【题型】填空题　【知识点】解析几何　【难度】hard
\textbf{变式3} 某建筑物内一个水平直角型过道如图所示，两过道的宽度均为3米，有一个水平截面为矩形的设备需要水平通过直角型过道。若该设备水平截面矩形的宽$BC$为1米，则该设备能水平通过直角型过道的长$AB$不超过\underline{\ \ \ \ \ \ }米。

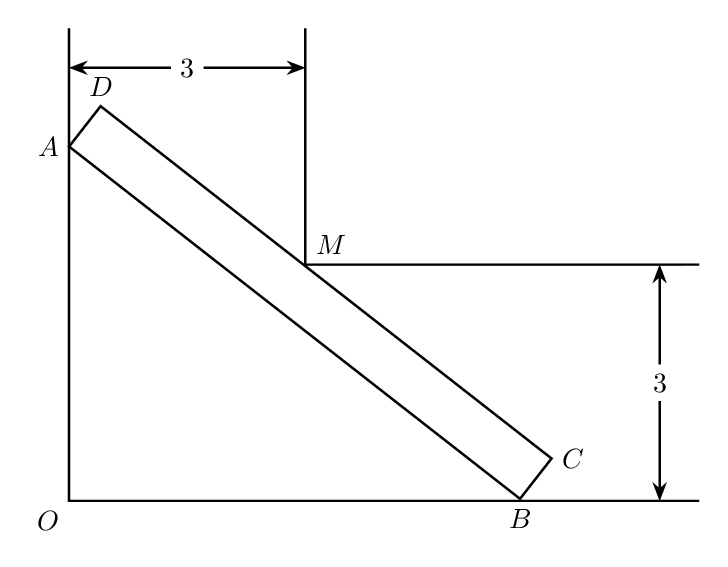
【解答】
\noindent
【答案】$6\sqrt{2}-2$

\vspace{1em}
\noindent
【分析】建立平面直角坐标系，利用直线$AB$的方程求得设备的长$AB$的表达式，再利用均值定理求得$AB$的最小值，进而得到该设备能水平通过直角型过道时$AB$不超过的值。

\vspace{1em}
\noindent
【详解】分别以$OB,OA$所在直线为$x,y$轴建立平面直角坐标系如图，\\
则$M(3,3)$，令$A(0,b),B(a,0),(a>0,b>0)$，\\
则直线$AB$的方程为$\dfrac{x}{a}+\dfrac{y}{b}=1$，\\
则$M$在直线$AB$的上方，且$M$到直线$AB$的距离为1，\\
即
\[
\begin{cases}
\dfrac{3}{a}+\dfrac{3}{b}>1 \\
\dfrac{\left|\dfrac{3}{a}+\dfrac{3}{b}-1\right|}{\sqrt{\left(\dfrac{1}{a}\right)^2+\left(\dfrac{1}{b}\right)^2}}=1
\end{cases}
\]
，则$\dfrac{3}{a}+\dfrac{3}{b}-1=\sqrt{\left(\dfrac{1}{a}\right)^2+\left(\dfrac{1}{b}\right)^2}$，\\
整理得$\sqrt{a^2+b^2}=3(a+b)-ab$，\\

\noindent
设$|AB|=r,\angle OAB=\theta,\left(r>0,\theta \in \left[0,\frac{\pi}{2}\right]\right)$，则$a=r\sin\theta,b=r\cos\theta$，\\
则$\sqrt{a^2+b^2}=3(a+b)-ab$可化为$r=3r(\sin\theta+\cos\theta)-r^2\sin\theta\cos\theta$，\\

\noindent
令$t=\sin\theta+\cos\theta\ \left(\theta \in \left[0,\frac{\pi}{2}\right]\right)$，则$t=\sqrt{2}\sin\left(\theta+\frac{\pi}{4}\right) \in [1,\sqrt{2}]$，则\\
\[
\begin{aligned}
r &= \frac{3(\sin\theta+\cos\theta)-1}{\sin\theta\cos\theta} = \frac{3t-1}{\frac{t^2-1}{2}} = 2\times\frac{1}{\frac{1}{9}(3t-1)^2+\frac{2}{9(3t-1)}-\frac{8}{9}} \div (3t-1) \\
&= \frac{18}{(3t-1)-\frac{8}{3t-1}+2},
\end{aligned}
\]

\noindent
由$t \in [1,\sqrt{2}]$，得$3t-1 \in [2,3\sqrt{2}-1]$，\\
又$y=x-\dfrac{8}{x}+2$在$[2,3\sqrt{2}-1]$上单调递增，\\
则$(3t-1)-\dfrac{8}{3t-1}+2 \le 3\sqrt{2}-1-\dfrac{8}{3\sqrt{2}-1}+2=\dfrac{9}{3\sqrt{2}-1}$，\\
则$\dfrac{18}{(3t-1)-\dfrac{8}{3t-1}+2} \ge 2(3\sqrt{2}-1)$（当且仅当$t=\sqrt{2}$时等号成立）\\
则该设备能水平通过直角型过道的长$AB$不超过$2(3\sqrt{2}-1)$米。

\vspace{1em}
\noindent
故答案为：$2(3\sqrt{2}-1)$

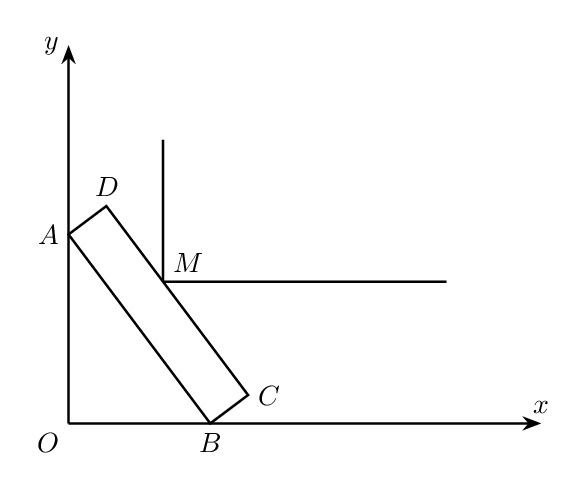